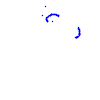
Particle: proton